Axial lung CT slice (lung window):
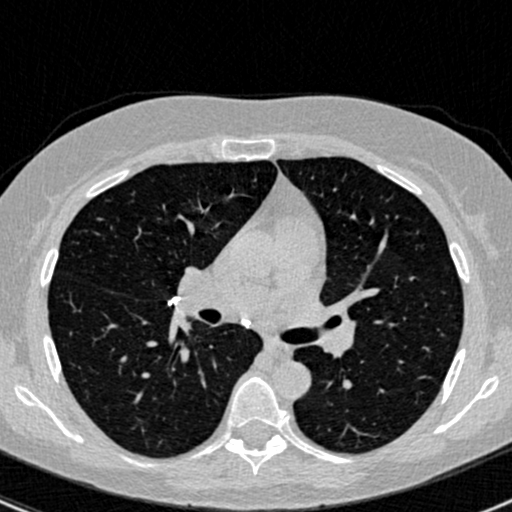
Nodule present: no